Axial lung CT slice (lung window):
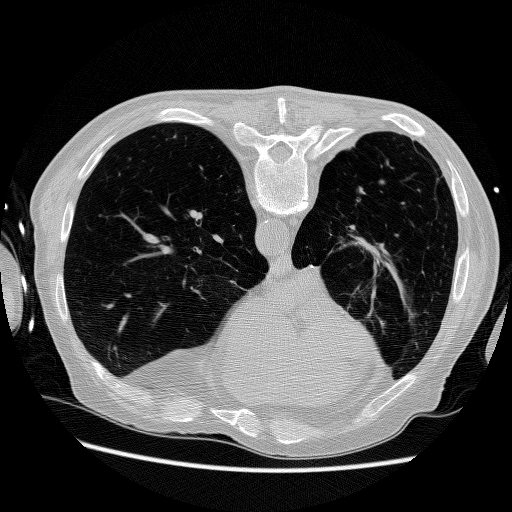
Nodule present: no